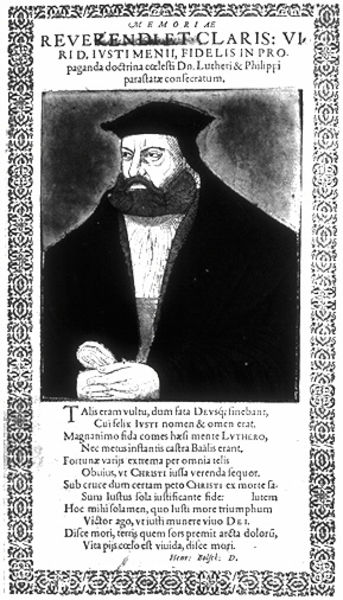
Titel: Bildnis des Justus Menius
Künstler: Gregor Bruno
Institution: (Seriendruck)
Schlagwörter: feder, mann, umhang, hintergrund, hut, mund, nase, profil, schwarz, stirn, weiss, blick, tuch, ornament, alt, anzug, bart, hemd, kappe, mütze, schnurrbart, augen, böse, falten, gesicht, kragen, rahmen, tod, ärmel, bildnis, hände, portrait, porträt, gewand, mantel, blatt, person, augenbrauen, lippen, umrandung, ranken, schrift, düster, grafik, ausdruck, rand, könig, dekoration, tafel, bordüre, dick, inschrift, grimmig, verzierung, buch, druck, druckgraphik, schwarzweiss, druckgrafik, stich, titel, seite, illustration, text, zeitung, überschrift, tinte, buchseite, gut, wams, priester, religiös, luther, gelehrter, dürer, edelmann, mandel, gedenken, handschrift, wort, latein, fugger, wörter, martin, vignette, anzeige, schongauer, gutenberg, gedenkblatt, memoria, handgeschrieben, nachruf, claris, in memoria, guttenberg, reverend, jaja, markgragf, doktrin